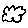
Label: cloud